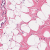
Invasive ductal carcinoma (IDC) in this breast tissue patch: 0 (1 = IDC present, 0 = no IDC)